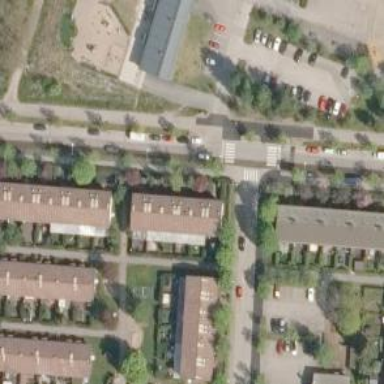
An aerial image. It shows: Uncontrolled crossing on the road.